Question: I have the problem, that the "1"-Form isn't and don't have the width of 100% next to the "Tickets".
Here is a picture what I mean
(The "1" should be the "orange" but it doesn't work) :

and <URL> is the link how it looks like.
html:
'''
<section id="main_content">
<div class="left inner">
<div class="grid_5 left tickets">
<div class="header">
<i class="icon-pushpin"></i>
Neue Tickets
<div class="count right"><span>6</span></div>
</div>
<div class="messages">
<div class="msg">
<div class="dreieck prio_a"></div>
<div class="ava right"><img src="http://lorempixel.com/40/40/" alt="Test"></div>
<div class="autor">Lars</div>
<small class="subject">Test</small>
</div>
<div class="msg">
<div class="dreieck prio_a"></div>
<div class="ava right"><img src="http://lorempixel.com/40/40/" alt="Test"></div>
<div class="autor">Lars</div>
<small class="subject">Test</small>
</div>
<div class="msg">
<div class="dreieck prio_a"></div>
<div class="ava right"><img src="http://lorempixel.com/40/40/" alt="Test"></div>
<div class="autor">Lars</div>
<small class="subject">Test</small>
</div>
<div class="msg">
<div class="dreieck prio_a"></div>
<div class="ava right"><img src="http://lorempixel.com/40/40/" alt="Test"></div>
<div class="autor">Lars</div>
<small class="subject">Test</small>
</div>
<div class="msg">
<div class="dreieck prio_a"></div>
<div class="ava right"><img src="http://lorempixel.com/40/40/" alt="Test"></div>
<div class="autor">Lars</div>
<small class="subject">Test</small>
</div>
<div class="msg">
<div class="dreieck prio_a"></div>
<div class="ava right"><img src="http://lorempixel.com/40/40/" alt="Test"></div>
<div class="autor">Lars</div>
<small class="subject">Test</small>
</div>
</div>
</div>
<div class="grid_100 preview">1</div>
</div>
<article class="cal right">
<div class="calender"><?php include('lib/actions/get/calender.php'); ?></div>
</article>
</section>
'''
custom.css
'''
.container_100 { width:100%; min-width:600px; }
.grid_13 { width:13%; min-width:250px; }
.grid_100 { width:100%; }
'''
styles.css
'''
body { background:#eaedf1; }
a { color:#fff; text-decoration:none; }
.right { float:right !important; }
.left { float:left !important; }
.hide { display:none !important; }
.show { display:block !important; }
.sep_10 { height:10px; }
.sep_15 { height:15px; }
.sep_20 { height:20px; }
.sep_30 { height:30px; }
.sep_40 { height:40px; }
.sep_50 { height:50px; }
.sep_76 { height:1px; width:76px; float:left; }
#content { width:100%; margin:0; }
nav.tnav { height:51px; width:100%; background:#EB5A47; }
nav .tickets, nav .team, nav .support { margin:10px; height:30px; color:#972216; border:1px solid #972216; width:150px; border-radius:5px; float:left; }
nav div { margin:5px; }
aside { color:#95A1A9; background:#33393D; }
aside a { color:#95A1A9; padding:5px 0; }
aside .nav { padding:5px; height:100%; }
aside .nav ul li { font-size:15px; padding:5px; font-weight:bold; }
.cal { float:left; }
.calender .header { height:51px !important; color:#972216; background:#EB5A47 !important; font-size:24px; line-height:50px !important; vertical-align:middle ; text-align:center; }
.calender table { width:100%; color:#972216; }
.calender i { color:#972216; }
.calender table thead tr th { padding:5px; }
.calender table thead { padding:5px; background:#EB5A47; }
.calender table tbody { padding:5px; background:#EB5A47; }
.calender table tbody tr td { padding:5px; }
.calender table tbody tr td.before { color:#ccc !important; }
.calender table tbody tr td.today { font-weight:bold; }
section .inner { background:#fff; }
article.cal { margin:0 !important; }
.circle img { margin:0; background:transparent; z-index:100; width:35px; height:35px; border-radius:40px; }
#main_content { color:#95A1A9; }
#main_content .grid_5 { margin:0px !important; }
#main_content .header { height:27px; background:#33393D; padding:5px; line-height:28px; vertical-align:center; position:relative; z-index:200; cursor:pointer; }
#main_content i.icon-pushpin { transform:rotate(90deg); }
#main_content .count { width:25px; height:25px; border-radius:50px; background:#EB5A47; color:#972216; position:relative; top:1px; }
#main_content .count span { position:relative; left:4px; bottom:2px; }
#main_content .messages { position:relative; z-index:200; background:#fff; border:1px soild #ccc; cursor:pointer; }
#main_content .messages .msg { color:#33393D !important; border:1px solid #CBCFD6; padding:5px; }
#main_content .messages .msg .autor { color:#33393D !important; }
'''
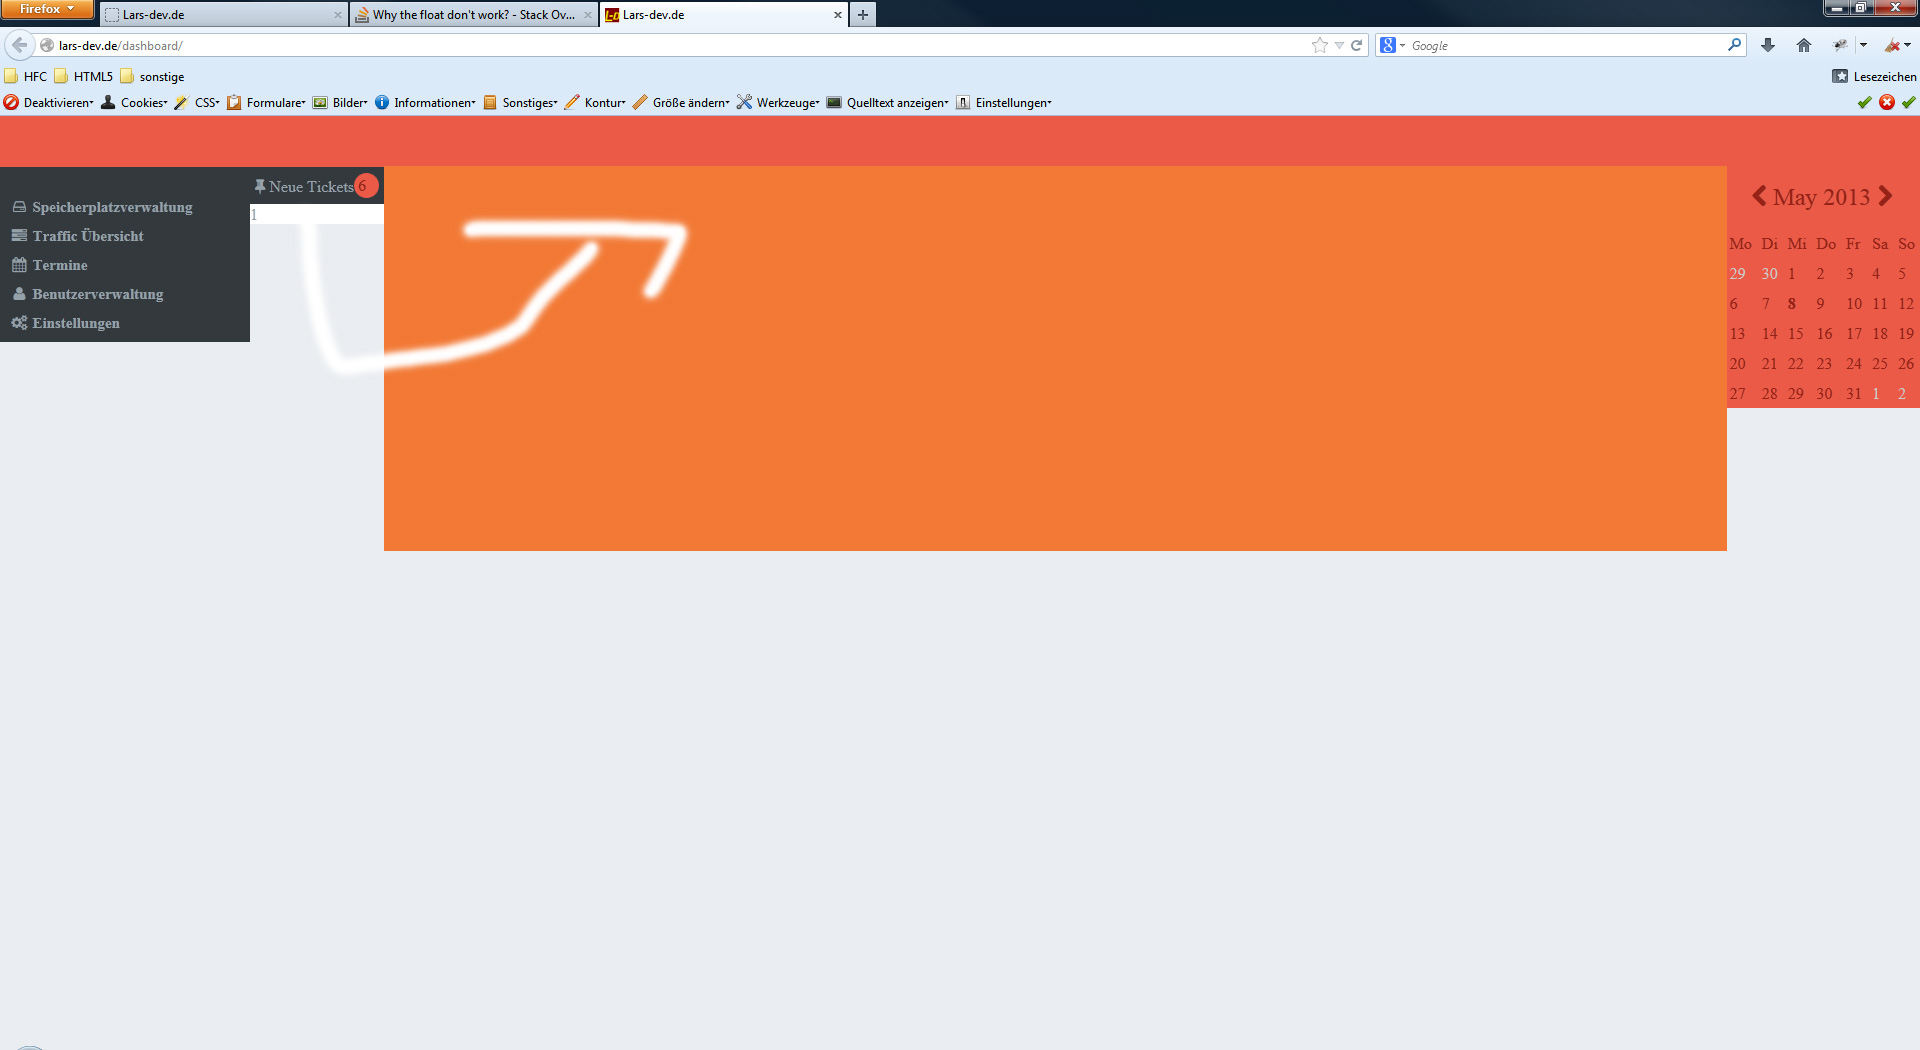
Answer: The Containing div have 'class="left inner"' but it's width is not 100%.
When you set width to 100% it spreads to the containing div's width.
Set the containing div with the desirable width, and it should work.